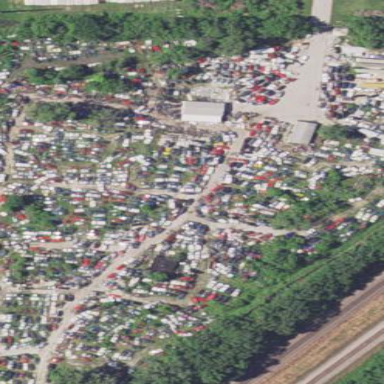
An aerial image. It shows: Scrap yard located in industrial area.